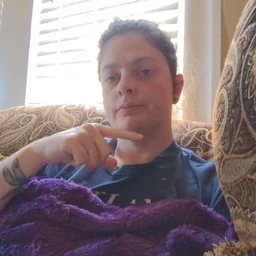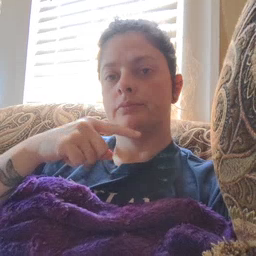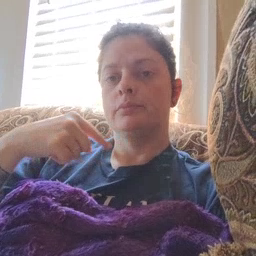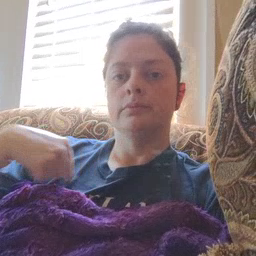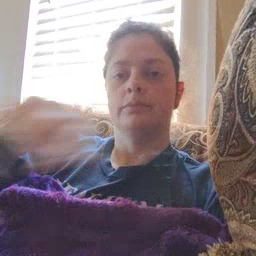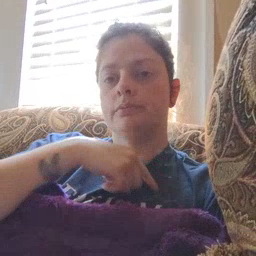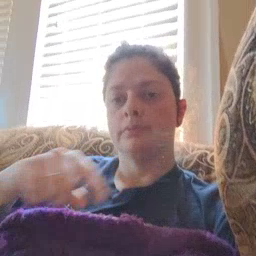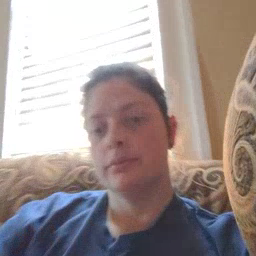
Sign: weus